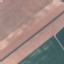
Label: AnnualCrop